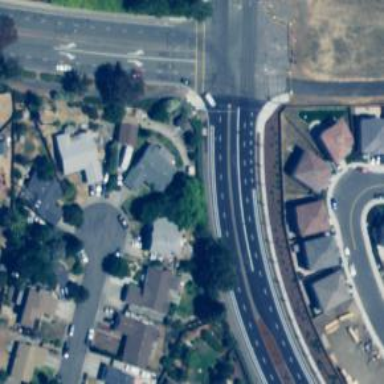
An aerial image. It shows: Secondary road with asphalt surface.